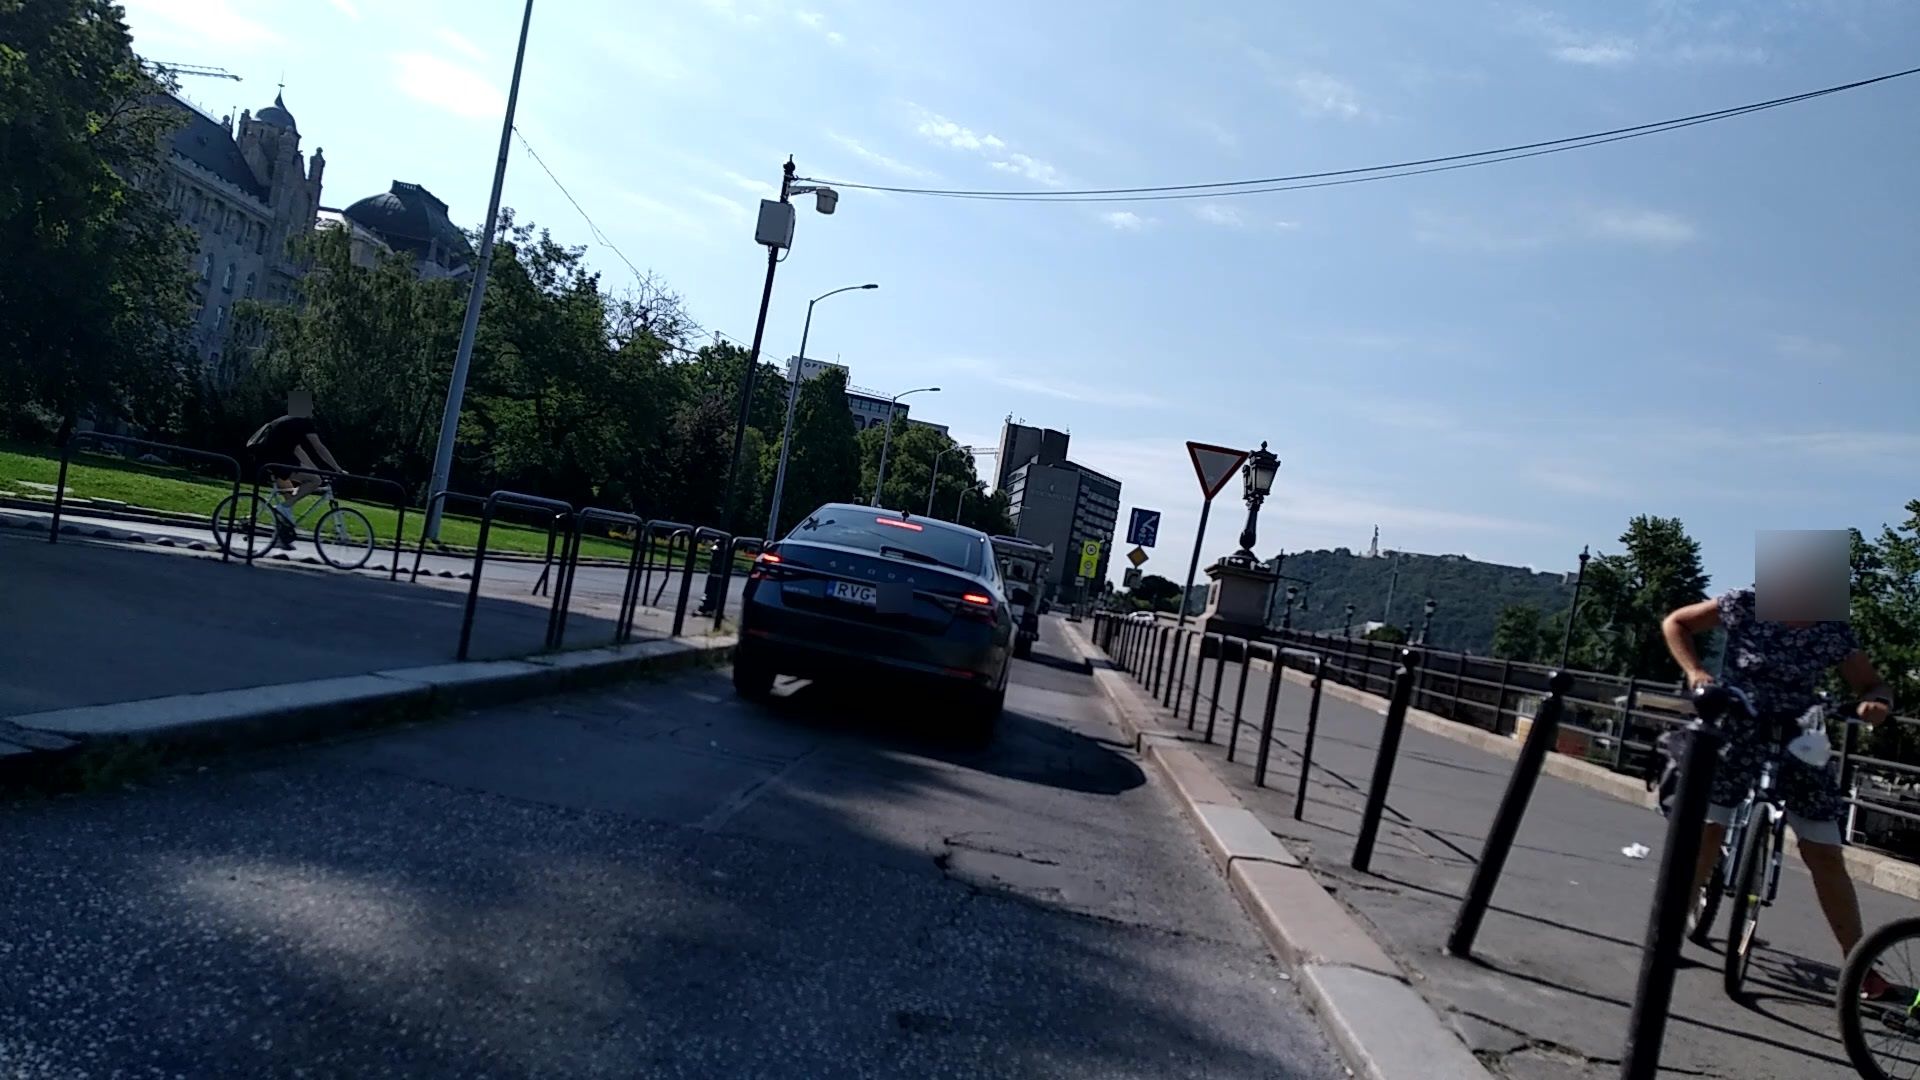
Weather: clear
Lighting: day
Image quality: good
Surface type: cycling surface
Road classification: residential
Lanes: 1
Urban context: urban centre
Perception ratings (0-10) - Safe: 0.86, Lively: 7.23, Beautiful: 9.34, Boring: 2.66, Depressing: 3.37, Wealthy: 1.65